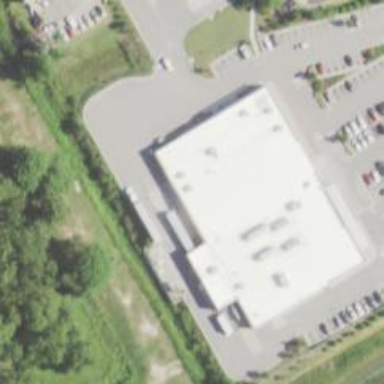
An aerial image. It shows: Supermarket.